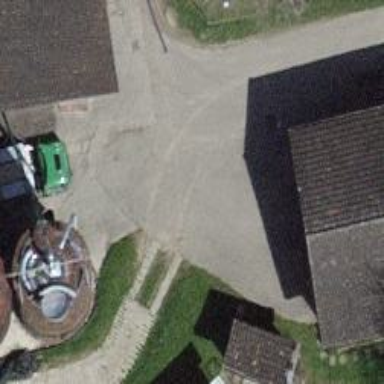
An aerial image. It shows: Farm.